Field crop: maize
Growth stage: 2
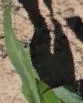
Species: maize